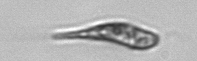
Label: Euglena